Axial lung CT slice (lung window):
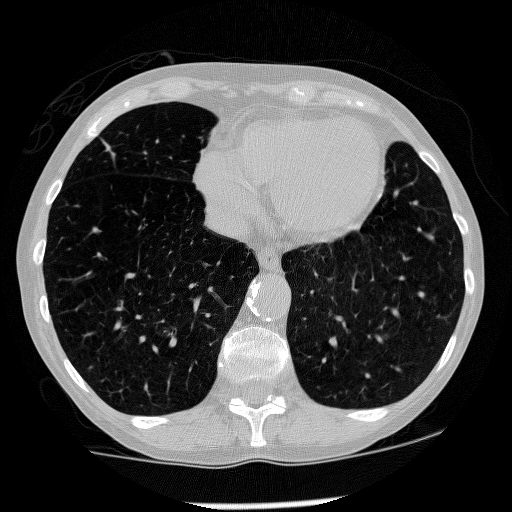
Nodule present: no